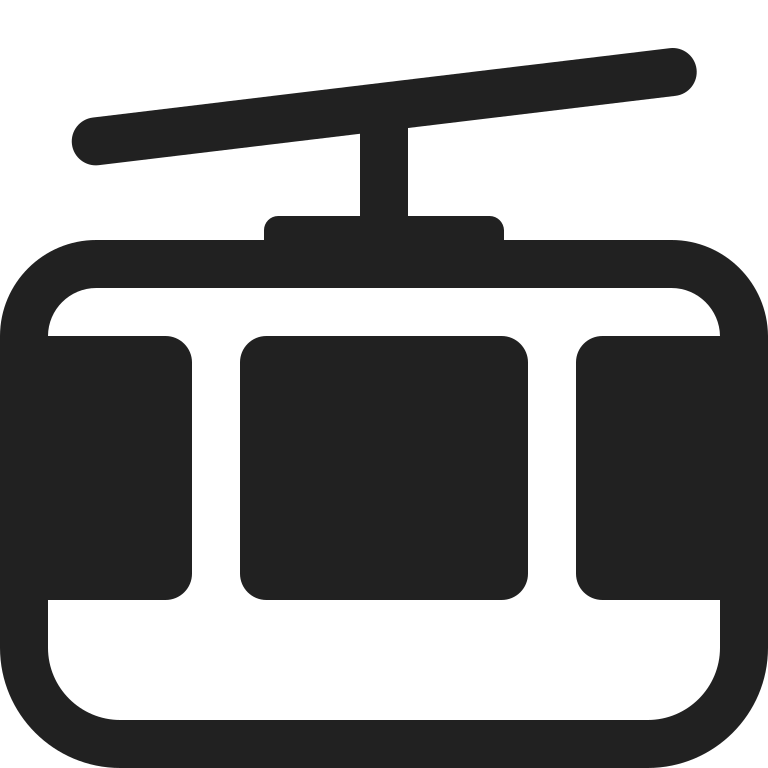
mountain cableway high contrast